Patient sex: F
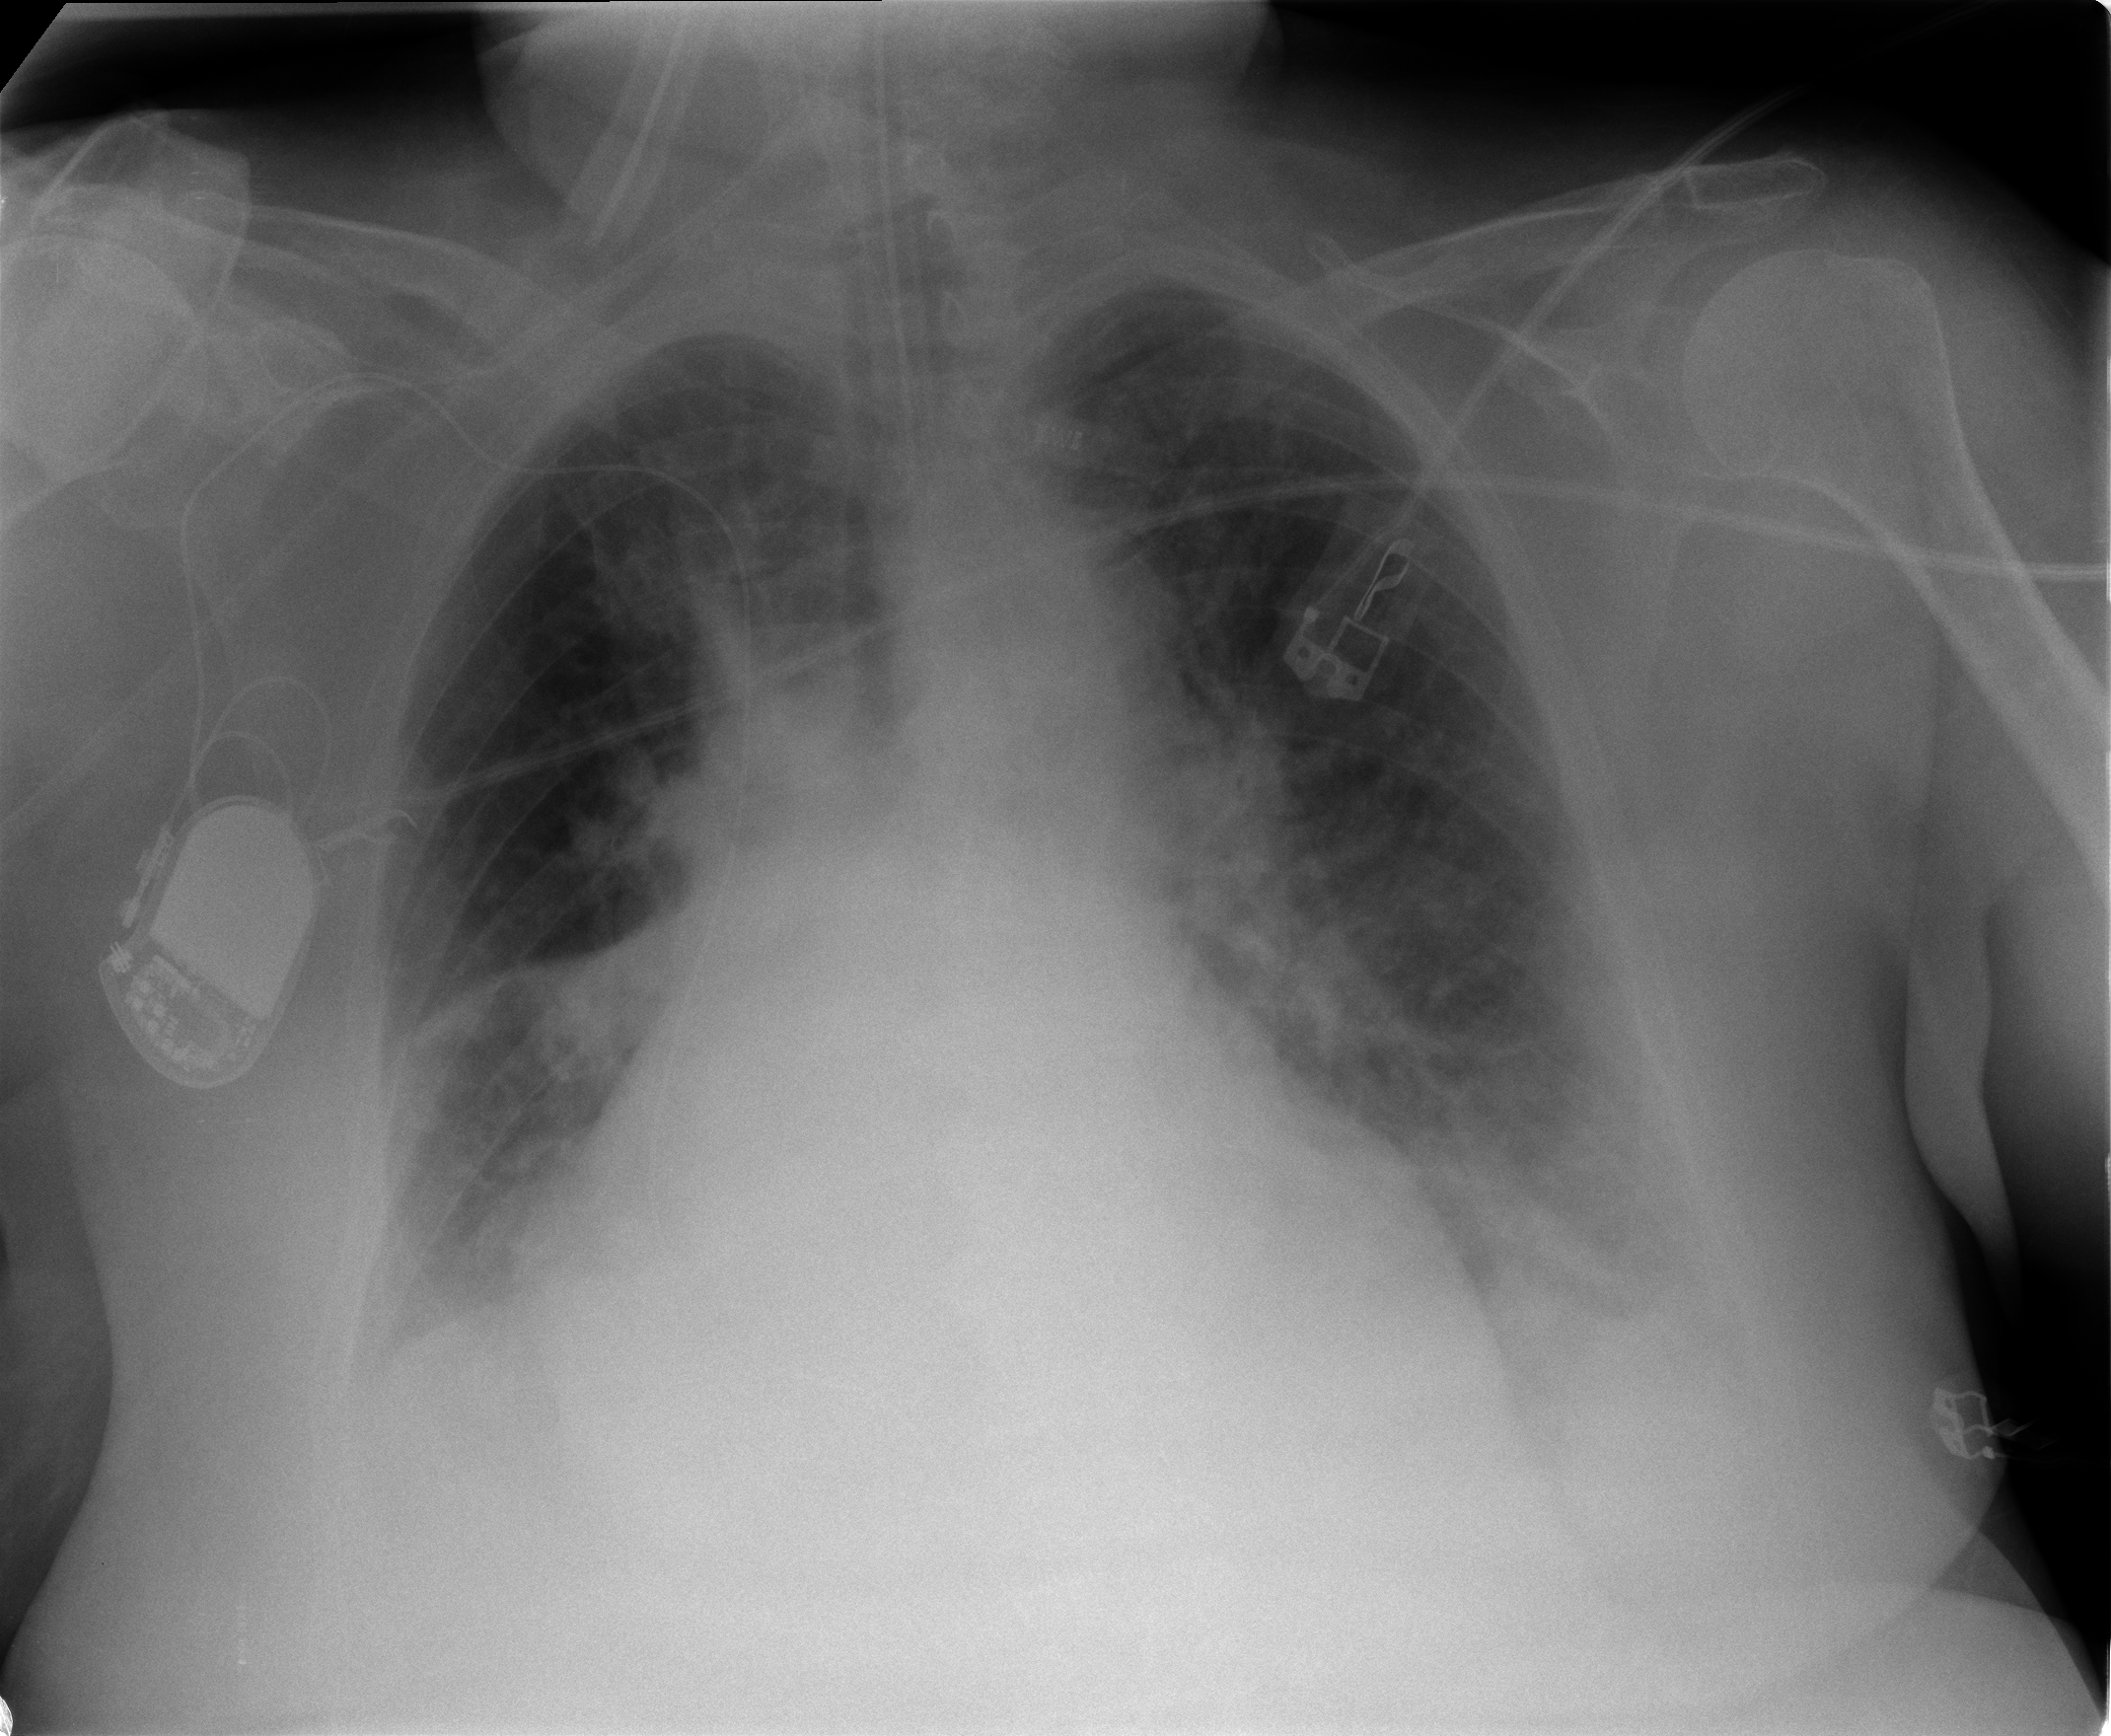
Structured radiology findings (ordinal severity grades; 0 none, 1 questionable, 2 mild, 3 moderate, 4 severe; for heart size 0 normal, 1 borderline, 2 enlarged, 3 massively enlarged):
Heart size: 2
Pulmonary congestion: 3
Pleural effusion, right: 2
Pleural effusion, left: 3
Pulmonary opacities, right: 0
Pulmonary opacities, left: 2
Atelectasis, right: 3
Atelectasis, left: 3